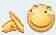
Label: emoji